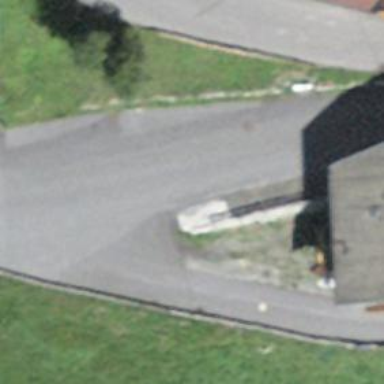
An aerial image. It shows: Bus stop with platform for public transport.